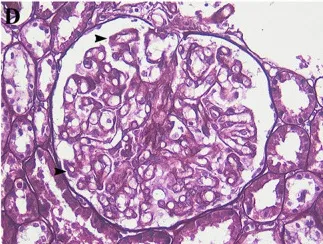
Histologic and immunohistochemical features of renal lesions. (B,D) Slight global glomerular basement membrane thickening (periodic acid-Schiff and Jones methenamine silver, respectively; original magnification, x200).
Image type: pathology (pas)